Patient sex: M
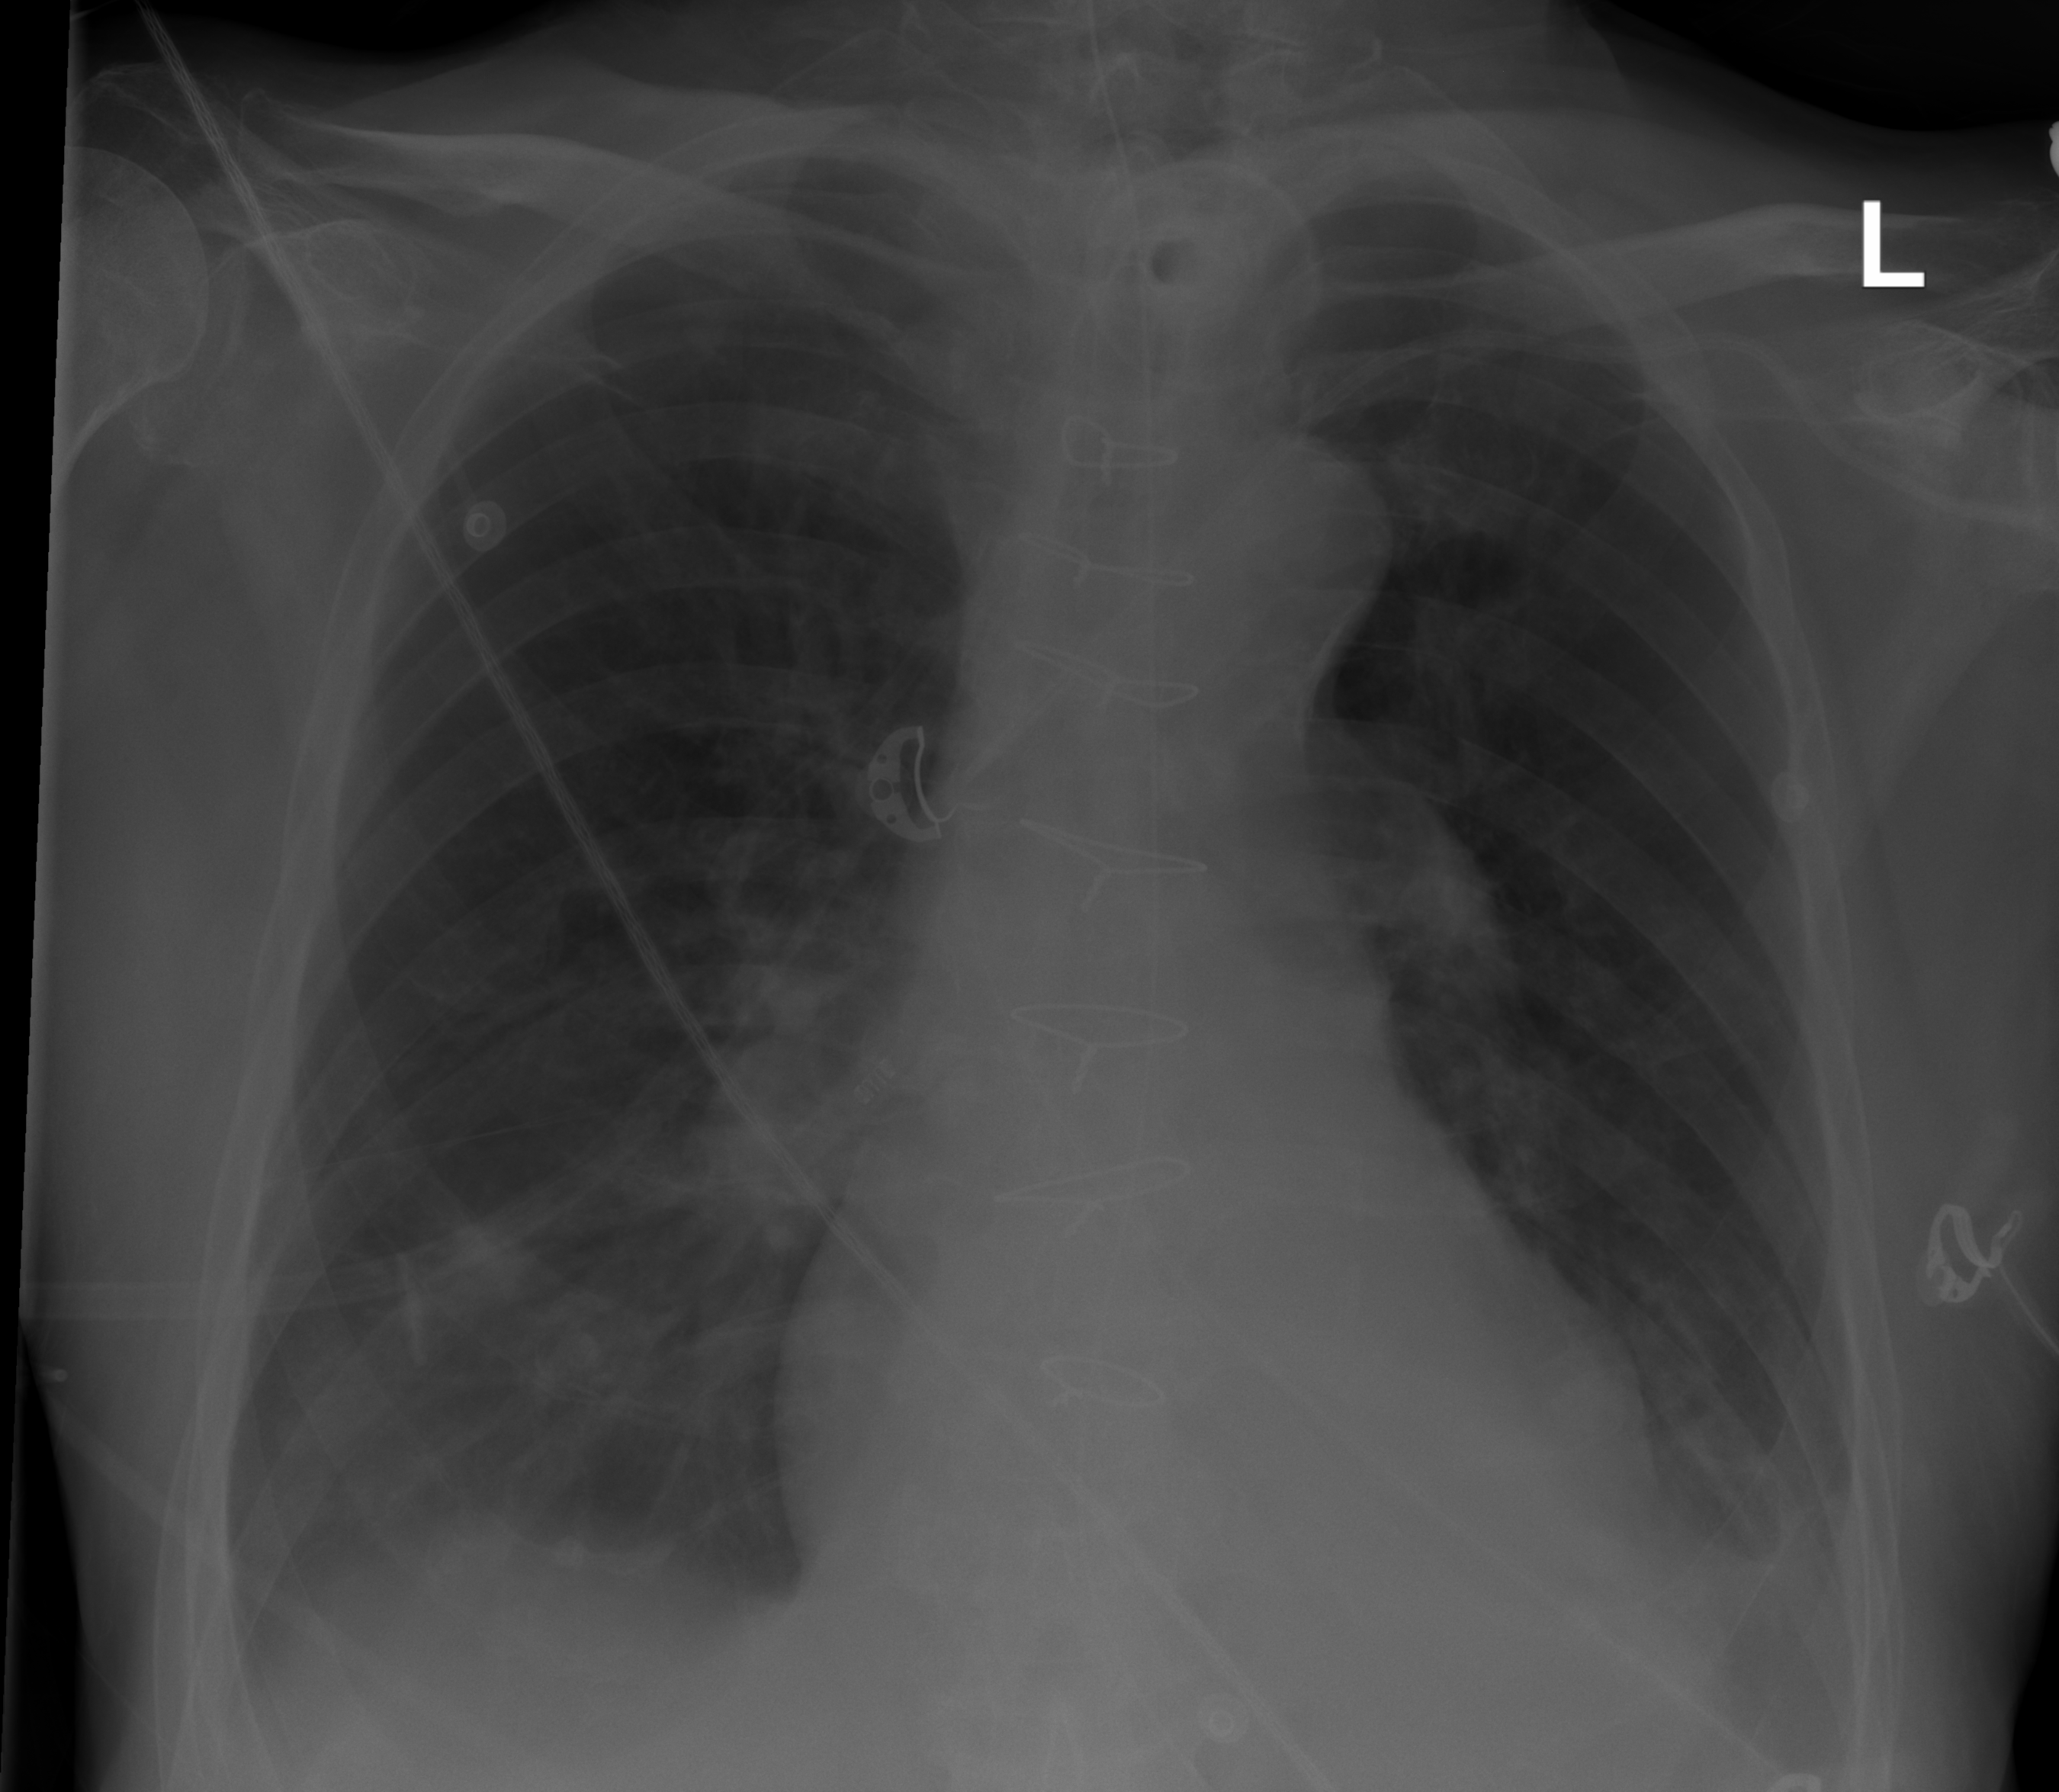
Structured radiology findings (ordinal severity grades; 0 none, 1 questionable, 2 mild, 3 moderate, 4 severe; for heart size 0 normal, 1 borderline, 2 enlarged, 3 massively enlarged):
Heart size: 0
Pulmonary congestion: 0
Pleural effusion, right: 1
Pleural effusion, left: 2
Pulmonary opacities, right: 0
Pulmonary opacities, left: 0
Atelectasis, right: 2
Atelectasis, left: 2